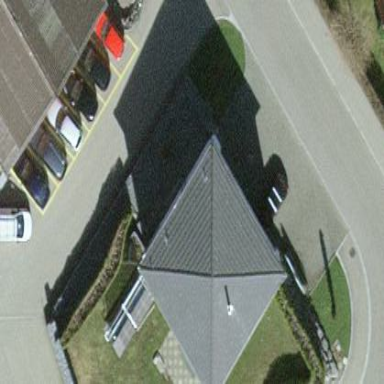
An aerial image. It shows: House with pyramidal roof shape.